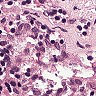
Metastatic tissue present: no